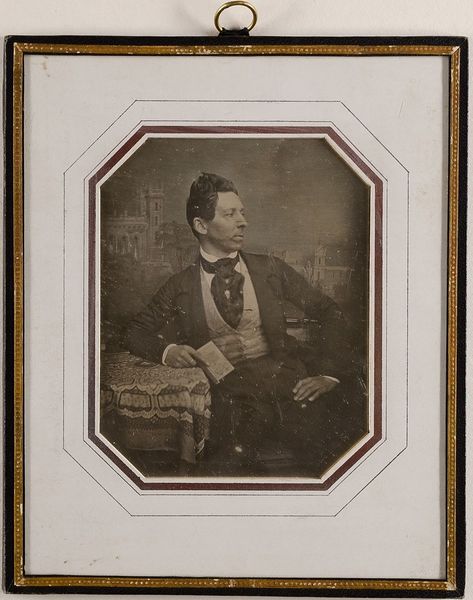
Titel: Unbekannter Mann
Künstler: Carl Ferdinand Stelzner
Standort: Hamburg
Institution: Museum für Kunst und Gewerbe Hamburg
Schlagwörter: mann, gesten, portrait, figur, foto, fotografie, photographie, photo, lichtbild, daguerreotypie, bildwerke, angewandte und bildende kunst, hessische systematik, porträt, armhaltungen, porträtfotografie, porträtphotographie, hüftbild